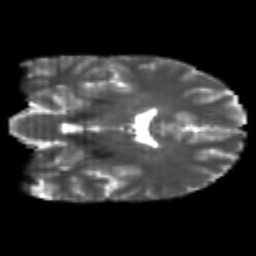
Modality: T2w
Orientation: coronal
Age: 23
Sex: male
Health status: healthy
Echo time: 0.074 s